RGB frame:
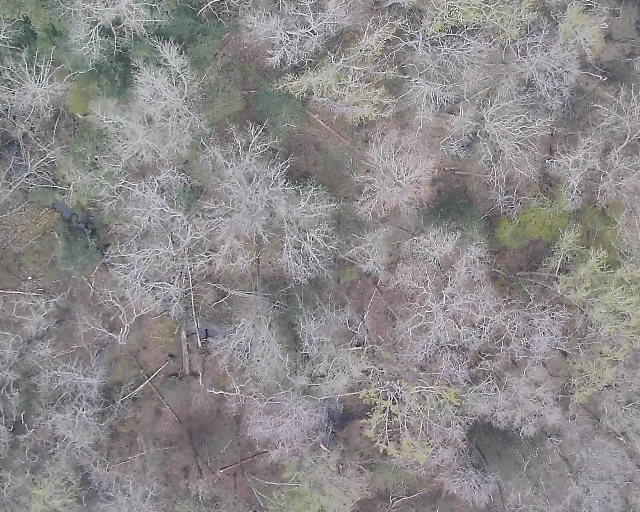
Thermal frame:
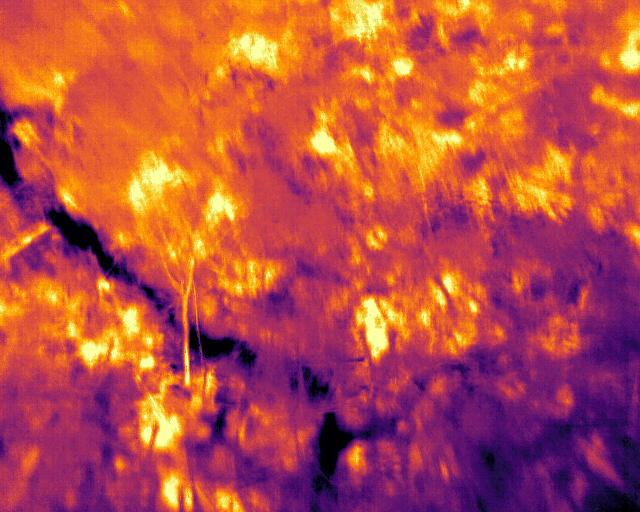
Captured: 2026-02-26 03:10:38
Pixels at or above 80 °C: 0 (fraction of frame: 0)